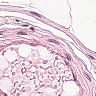
Metastatic tissue present: no